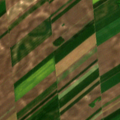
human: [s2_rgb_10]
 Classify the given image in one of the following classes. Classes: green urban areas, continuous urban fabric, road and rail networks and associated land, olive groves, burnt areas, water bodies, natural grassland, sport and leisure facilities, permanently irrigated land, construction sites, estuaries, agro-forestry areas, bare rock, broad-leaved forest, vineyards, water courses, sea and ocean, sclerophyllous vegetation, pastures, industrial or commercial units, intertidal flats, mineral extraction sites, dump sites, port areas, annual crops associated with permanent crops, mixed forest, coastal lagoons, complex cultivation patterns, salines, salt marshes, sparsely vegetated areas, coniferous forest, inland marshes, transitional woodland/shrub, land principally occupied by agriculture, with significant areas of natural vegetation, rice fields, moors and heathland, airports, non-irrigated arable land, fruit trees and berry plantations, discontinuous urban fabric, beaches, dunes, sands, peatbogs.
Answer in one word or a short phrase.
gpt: non-irrigated arable land